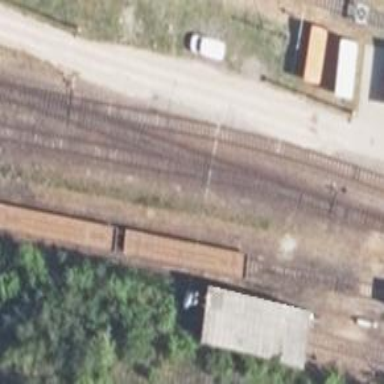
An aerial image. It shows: Railway yard used for servicing trains.